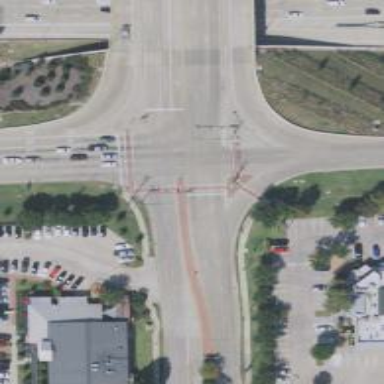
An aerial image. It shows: Marked crossing on footway.